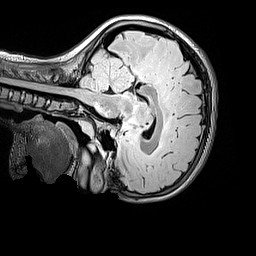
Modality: FLAIR
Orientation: sagittal
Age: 11
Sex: female
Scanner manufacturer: siemens
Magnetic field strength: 3 T
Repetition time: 5 s
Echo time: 0.388 s